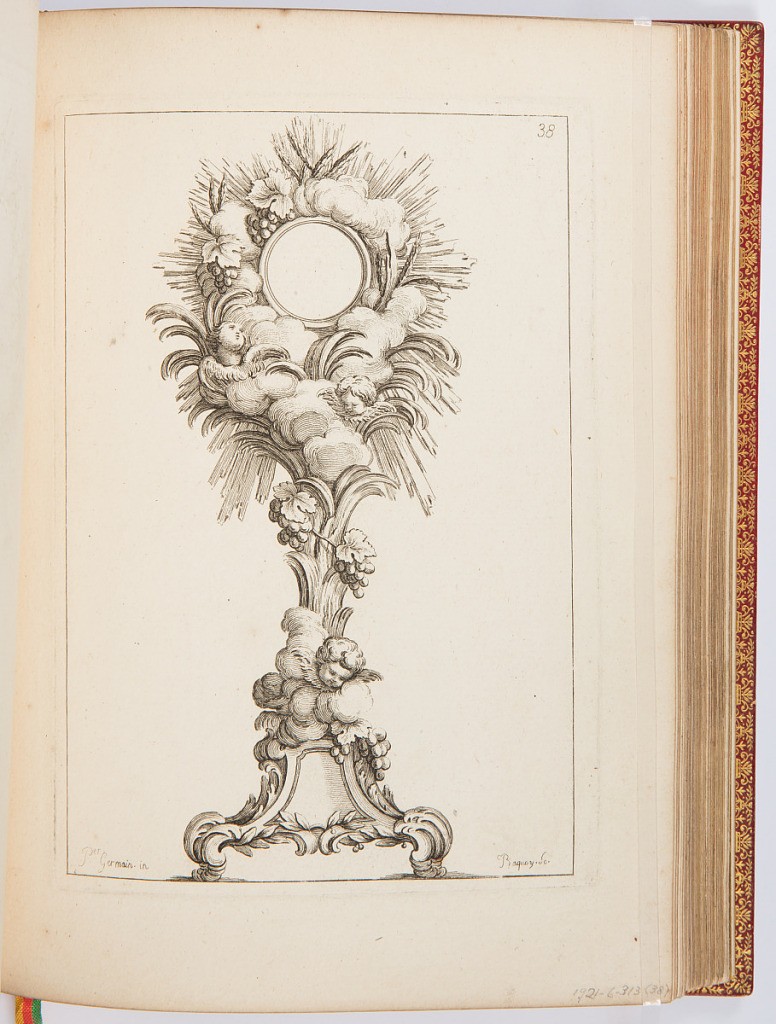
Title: Soleil
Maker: Pierre Germain, French, 1703 - 1783
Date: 1748
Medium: Etching on laid paper
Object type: Print
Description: Design for a liturgical staff with a sunburst decorated with ornament motifs including clouds, grapes, sheaves of wheat, rinceaux, cherubs, and branches. The plate is signed and numbered.